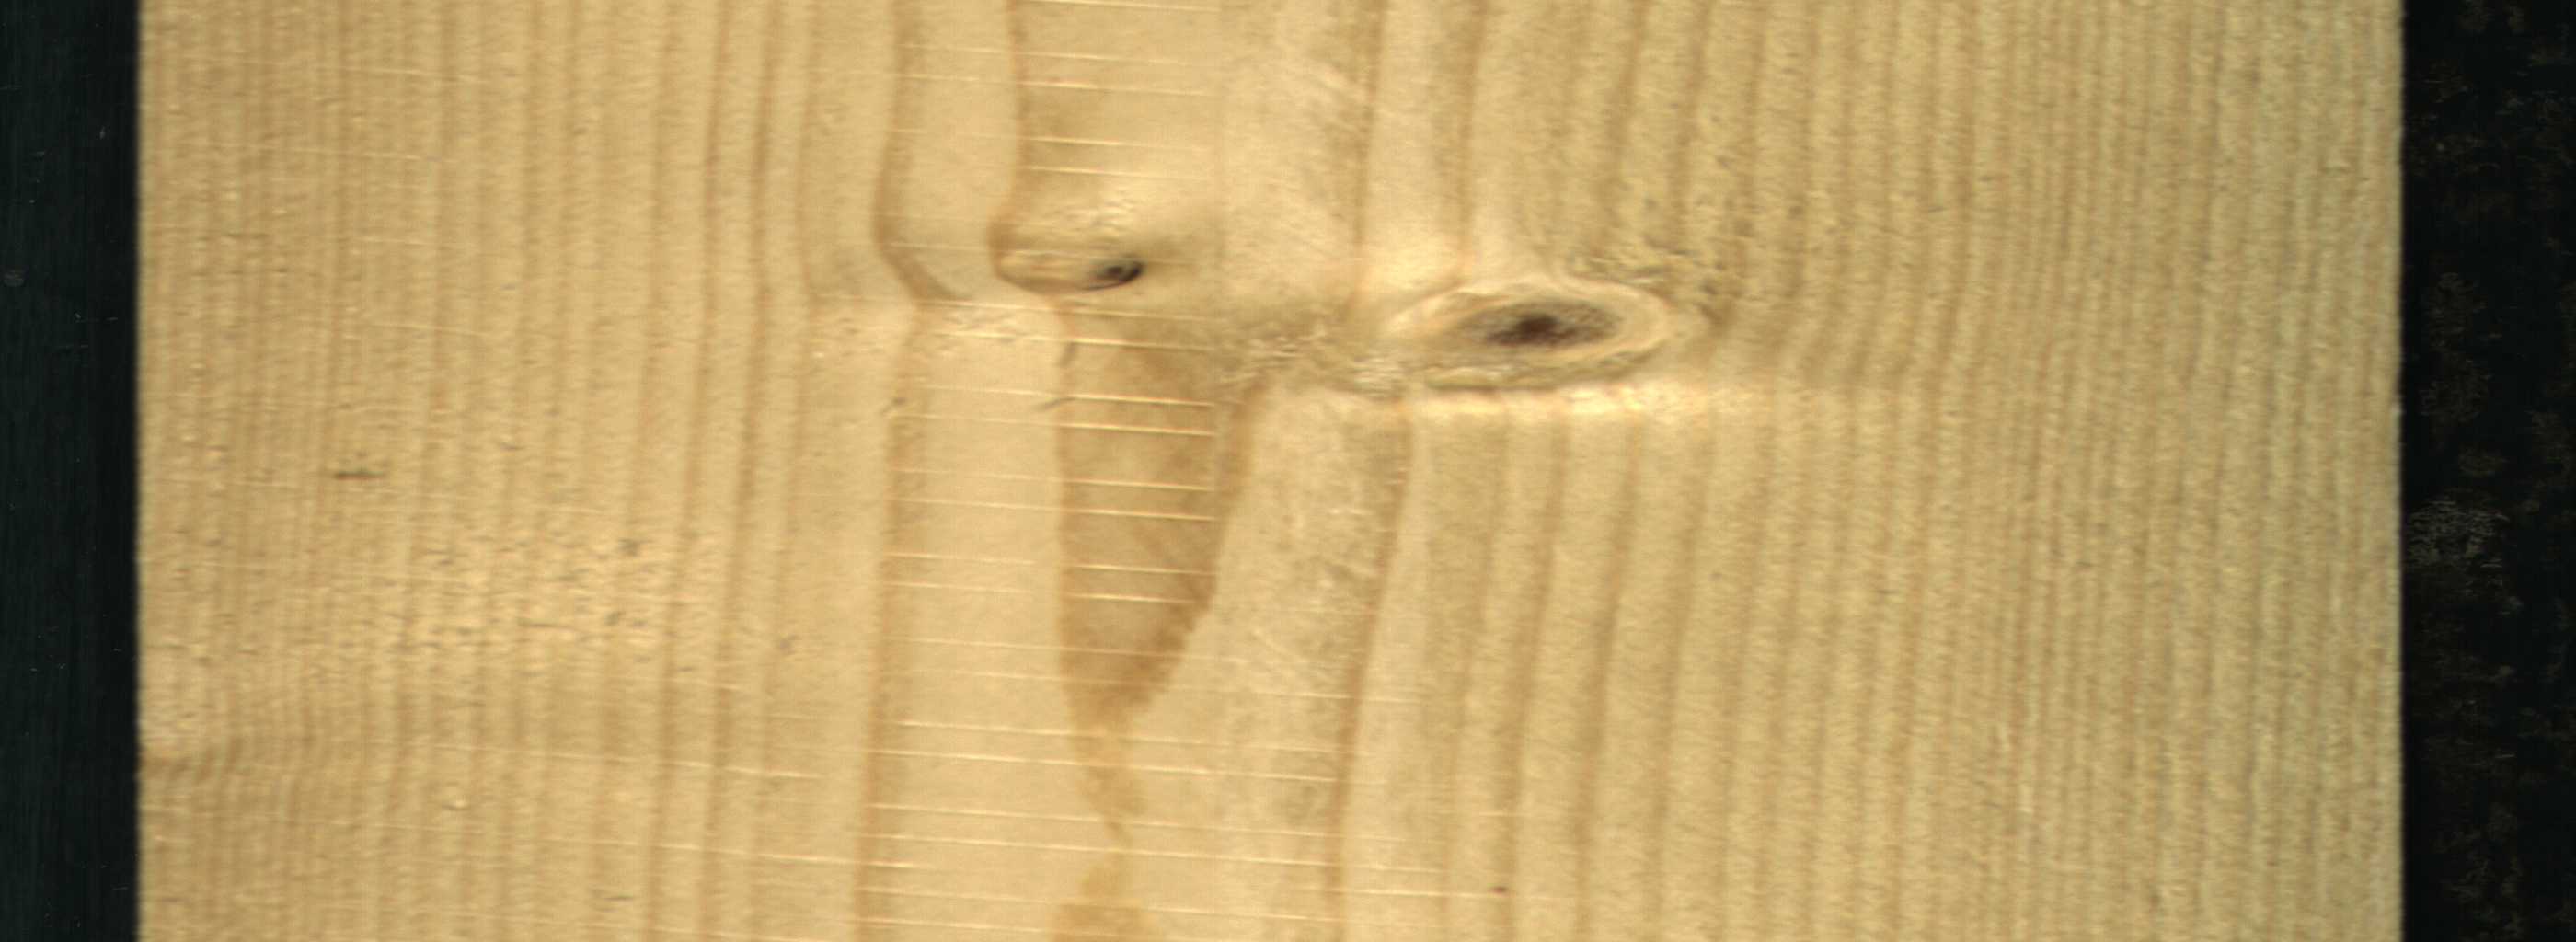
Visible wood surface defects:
Live_Knot
Live_Knot